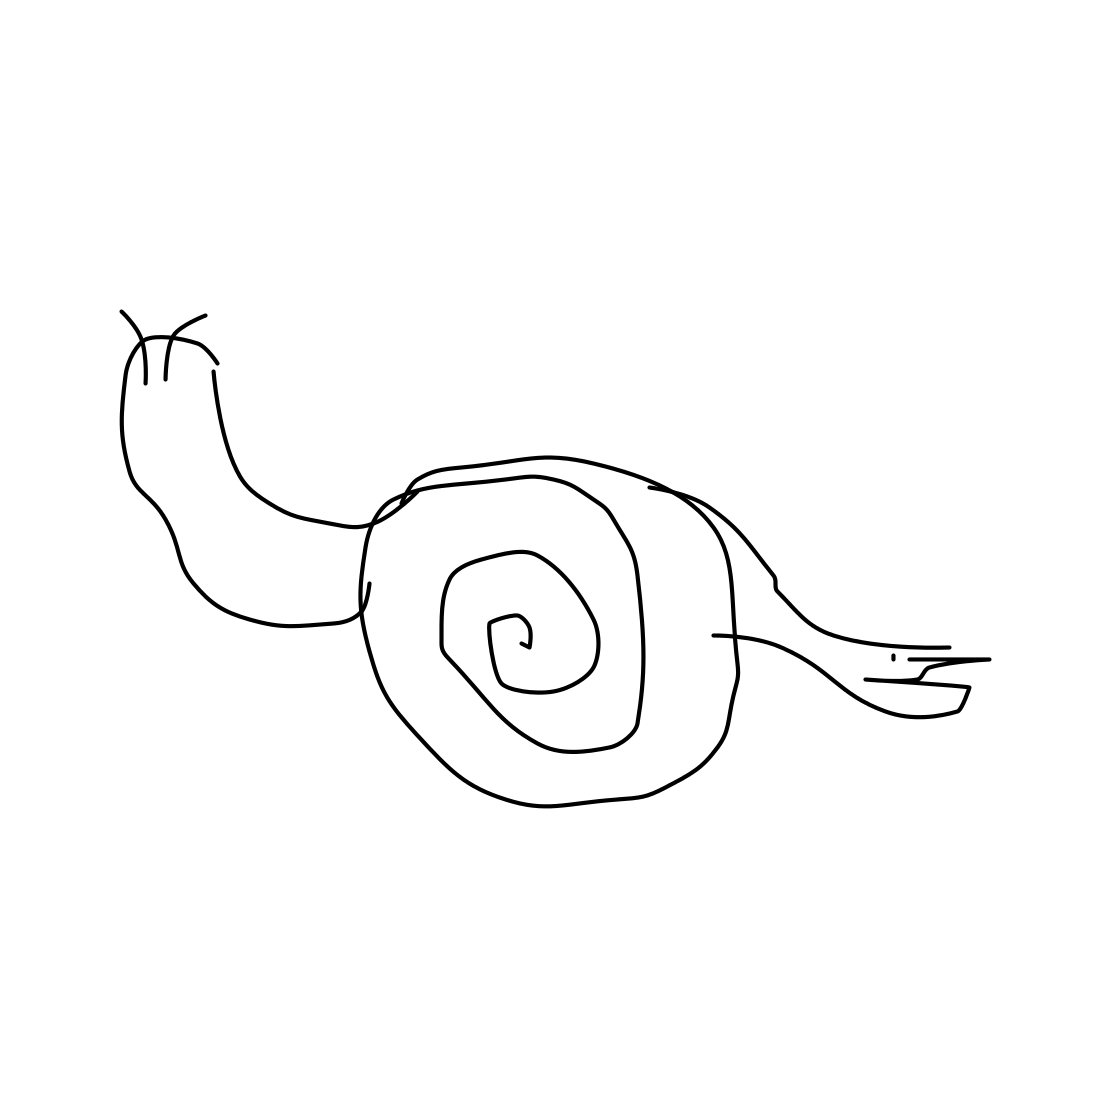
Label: snail